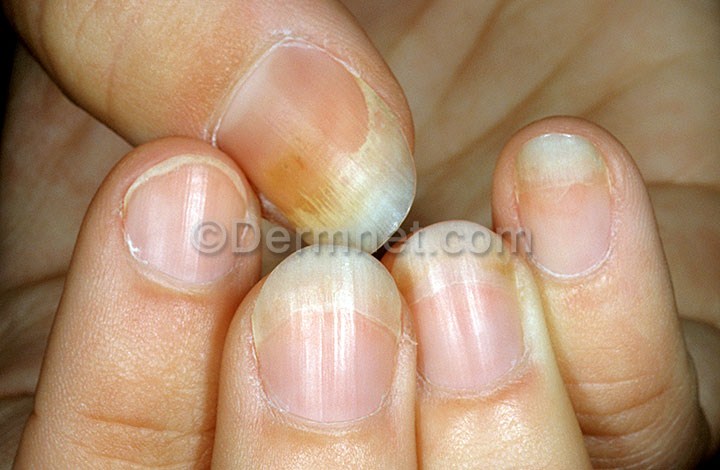
Disease: Nail Fungus and other Nail Disease